Brain MRI, t2w sequence, axial 2D slice.
Patient: age 43, sex F, weight 78 kg, height 1.78 m
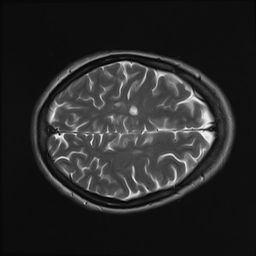